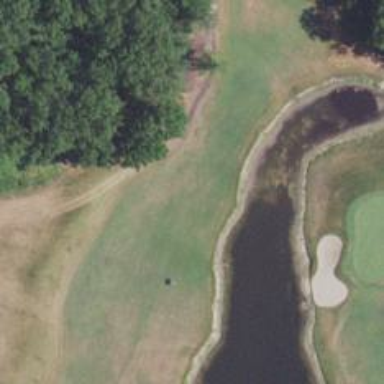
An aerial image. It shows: View of golf hole.